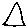
Label: triangle